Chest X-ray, AP view. Patient: 55 years old, sex M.
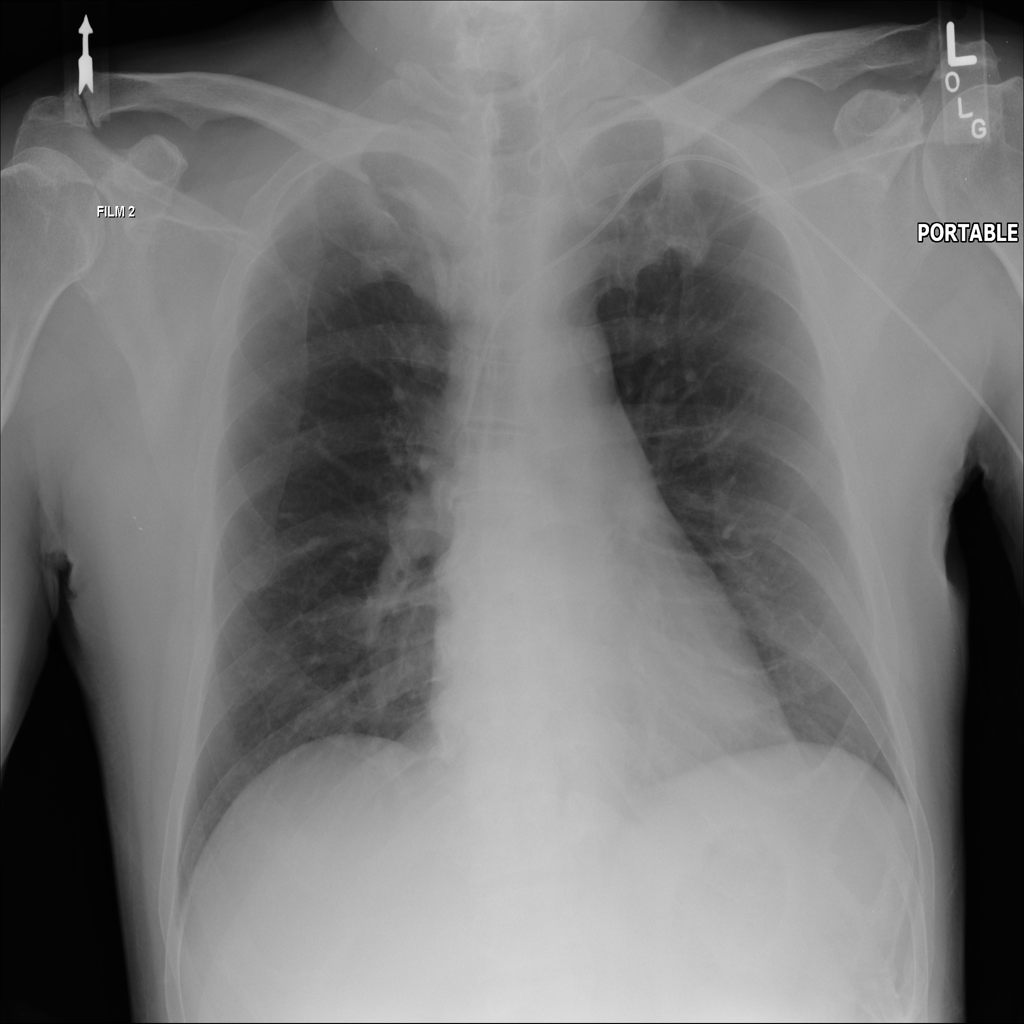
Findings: No Finding